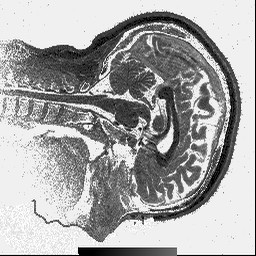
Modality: T1map
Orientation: sagittal
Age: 35
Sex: female
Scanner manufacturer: siemens
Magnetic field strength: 3 T
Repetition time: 5 s
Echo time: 0.00298 s